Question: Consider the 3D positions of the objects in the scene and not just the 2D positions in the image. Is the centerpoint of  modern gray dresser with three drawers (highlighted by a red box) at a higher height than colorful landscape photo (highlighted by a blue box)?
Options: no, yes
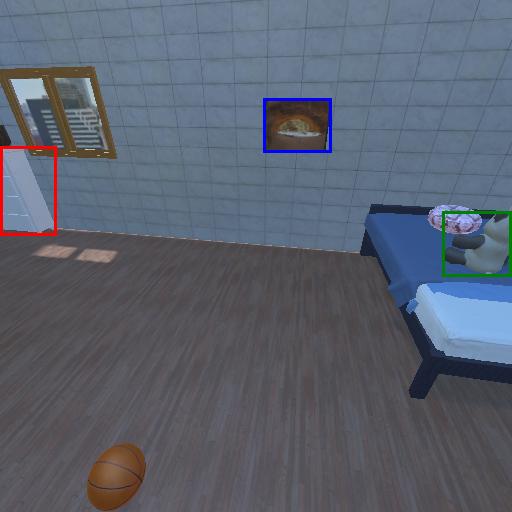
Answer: no